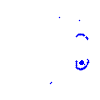
Particle: kaon